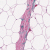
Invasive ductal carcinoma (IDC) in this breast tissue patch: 0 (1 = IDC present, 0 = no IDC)